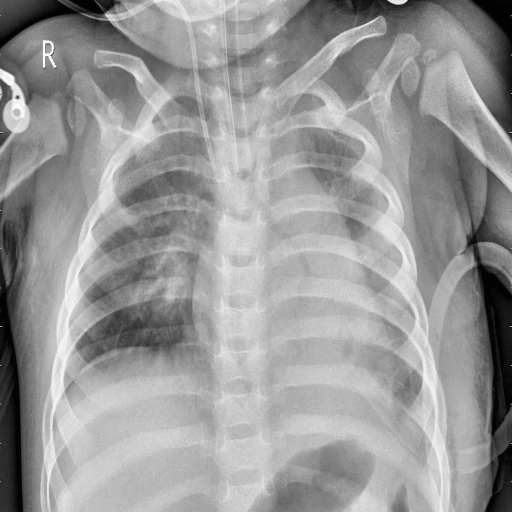
Finding: PNEUMONIA